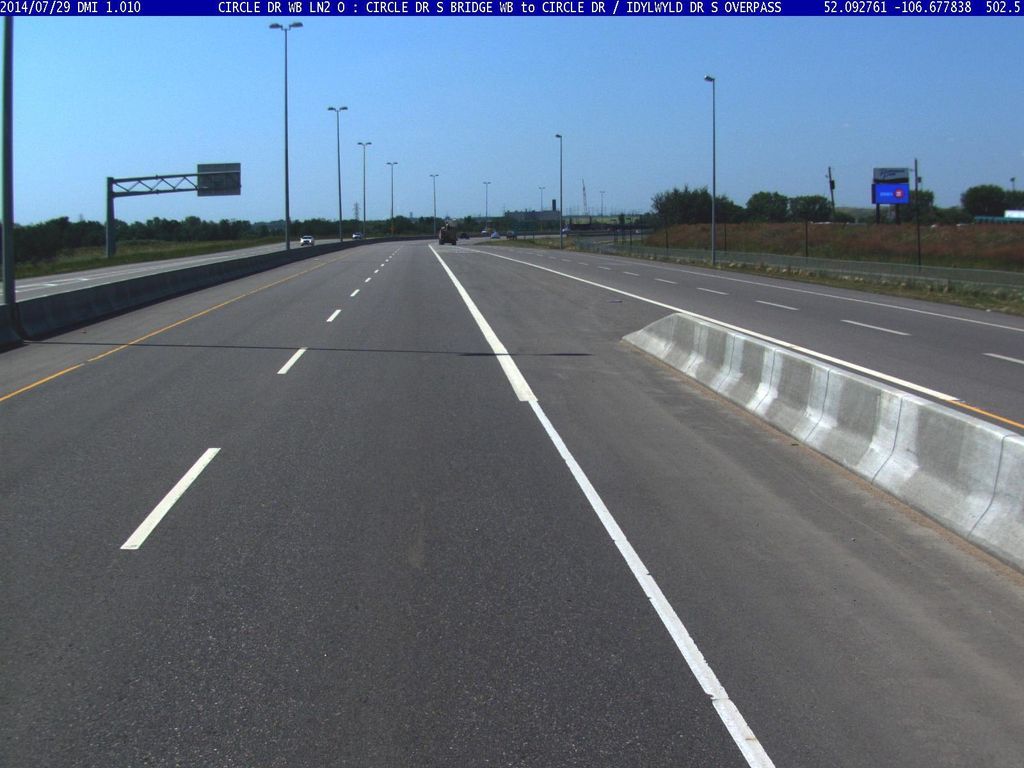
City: saskatoon